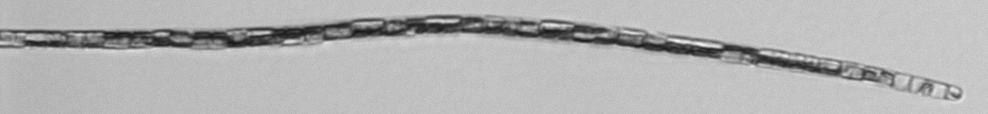
Label: Trichodesmium